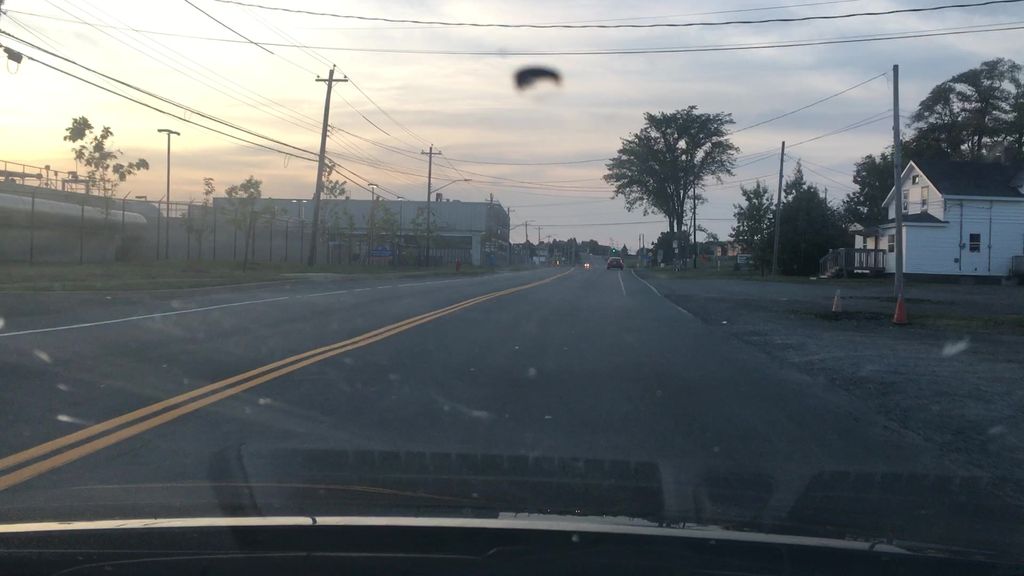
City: halifax